Field crop: maize
Growth stage: 2
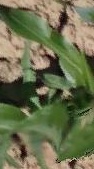
Species: maize